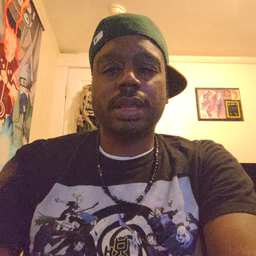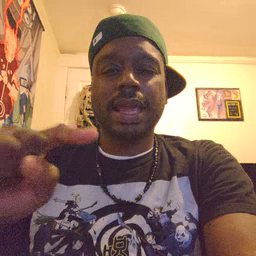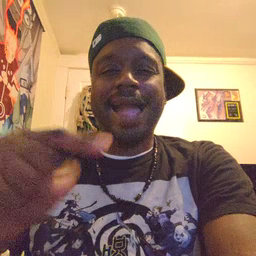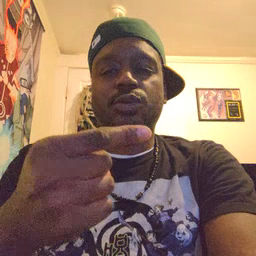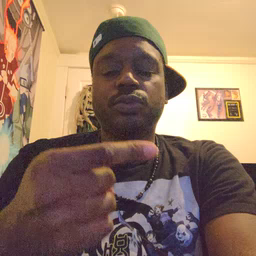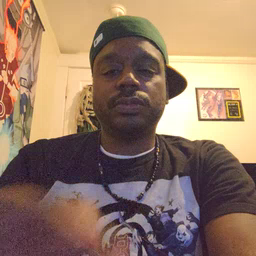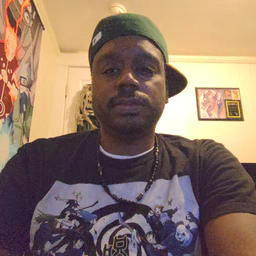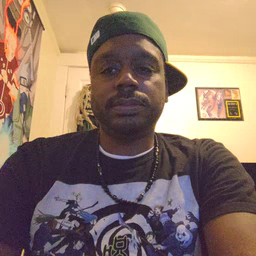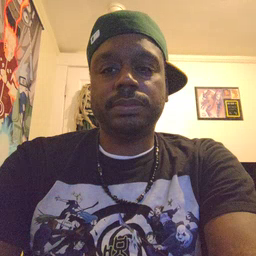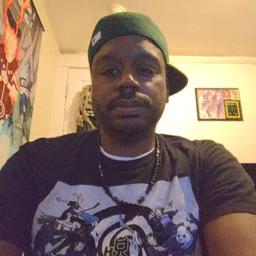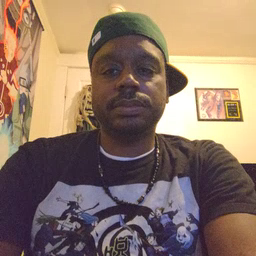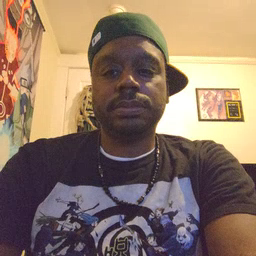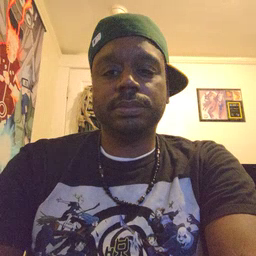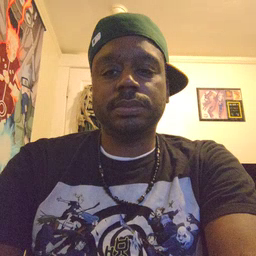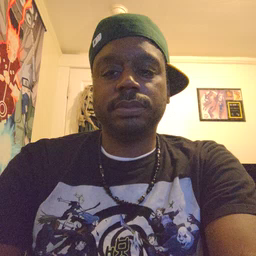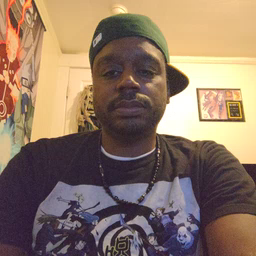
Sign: owie